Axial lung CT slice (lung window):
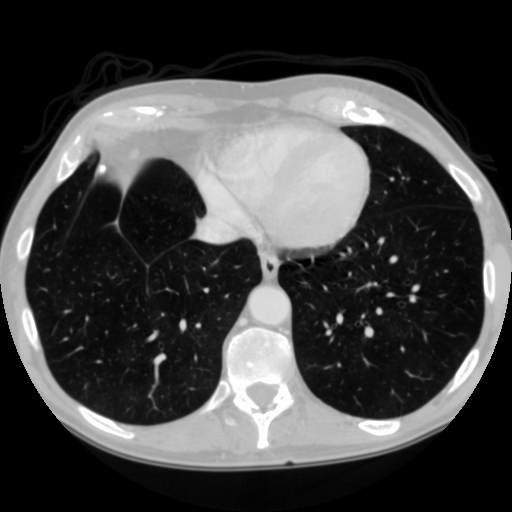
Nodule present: no